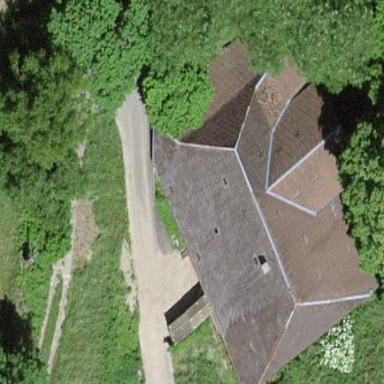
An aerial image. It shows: Farm building.